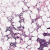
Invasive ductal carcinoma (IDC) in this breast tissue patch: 1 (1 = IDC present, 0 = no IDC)